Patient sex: M
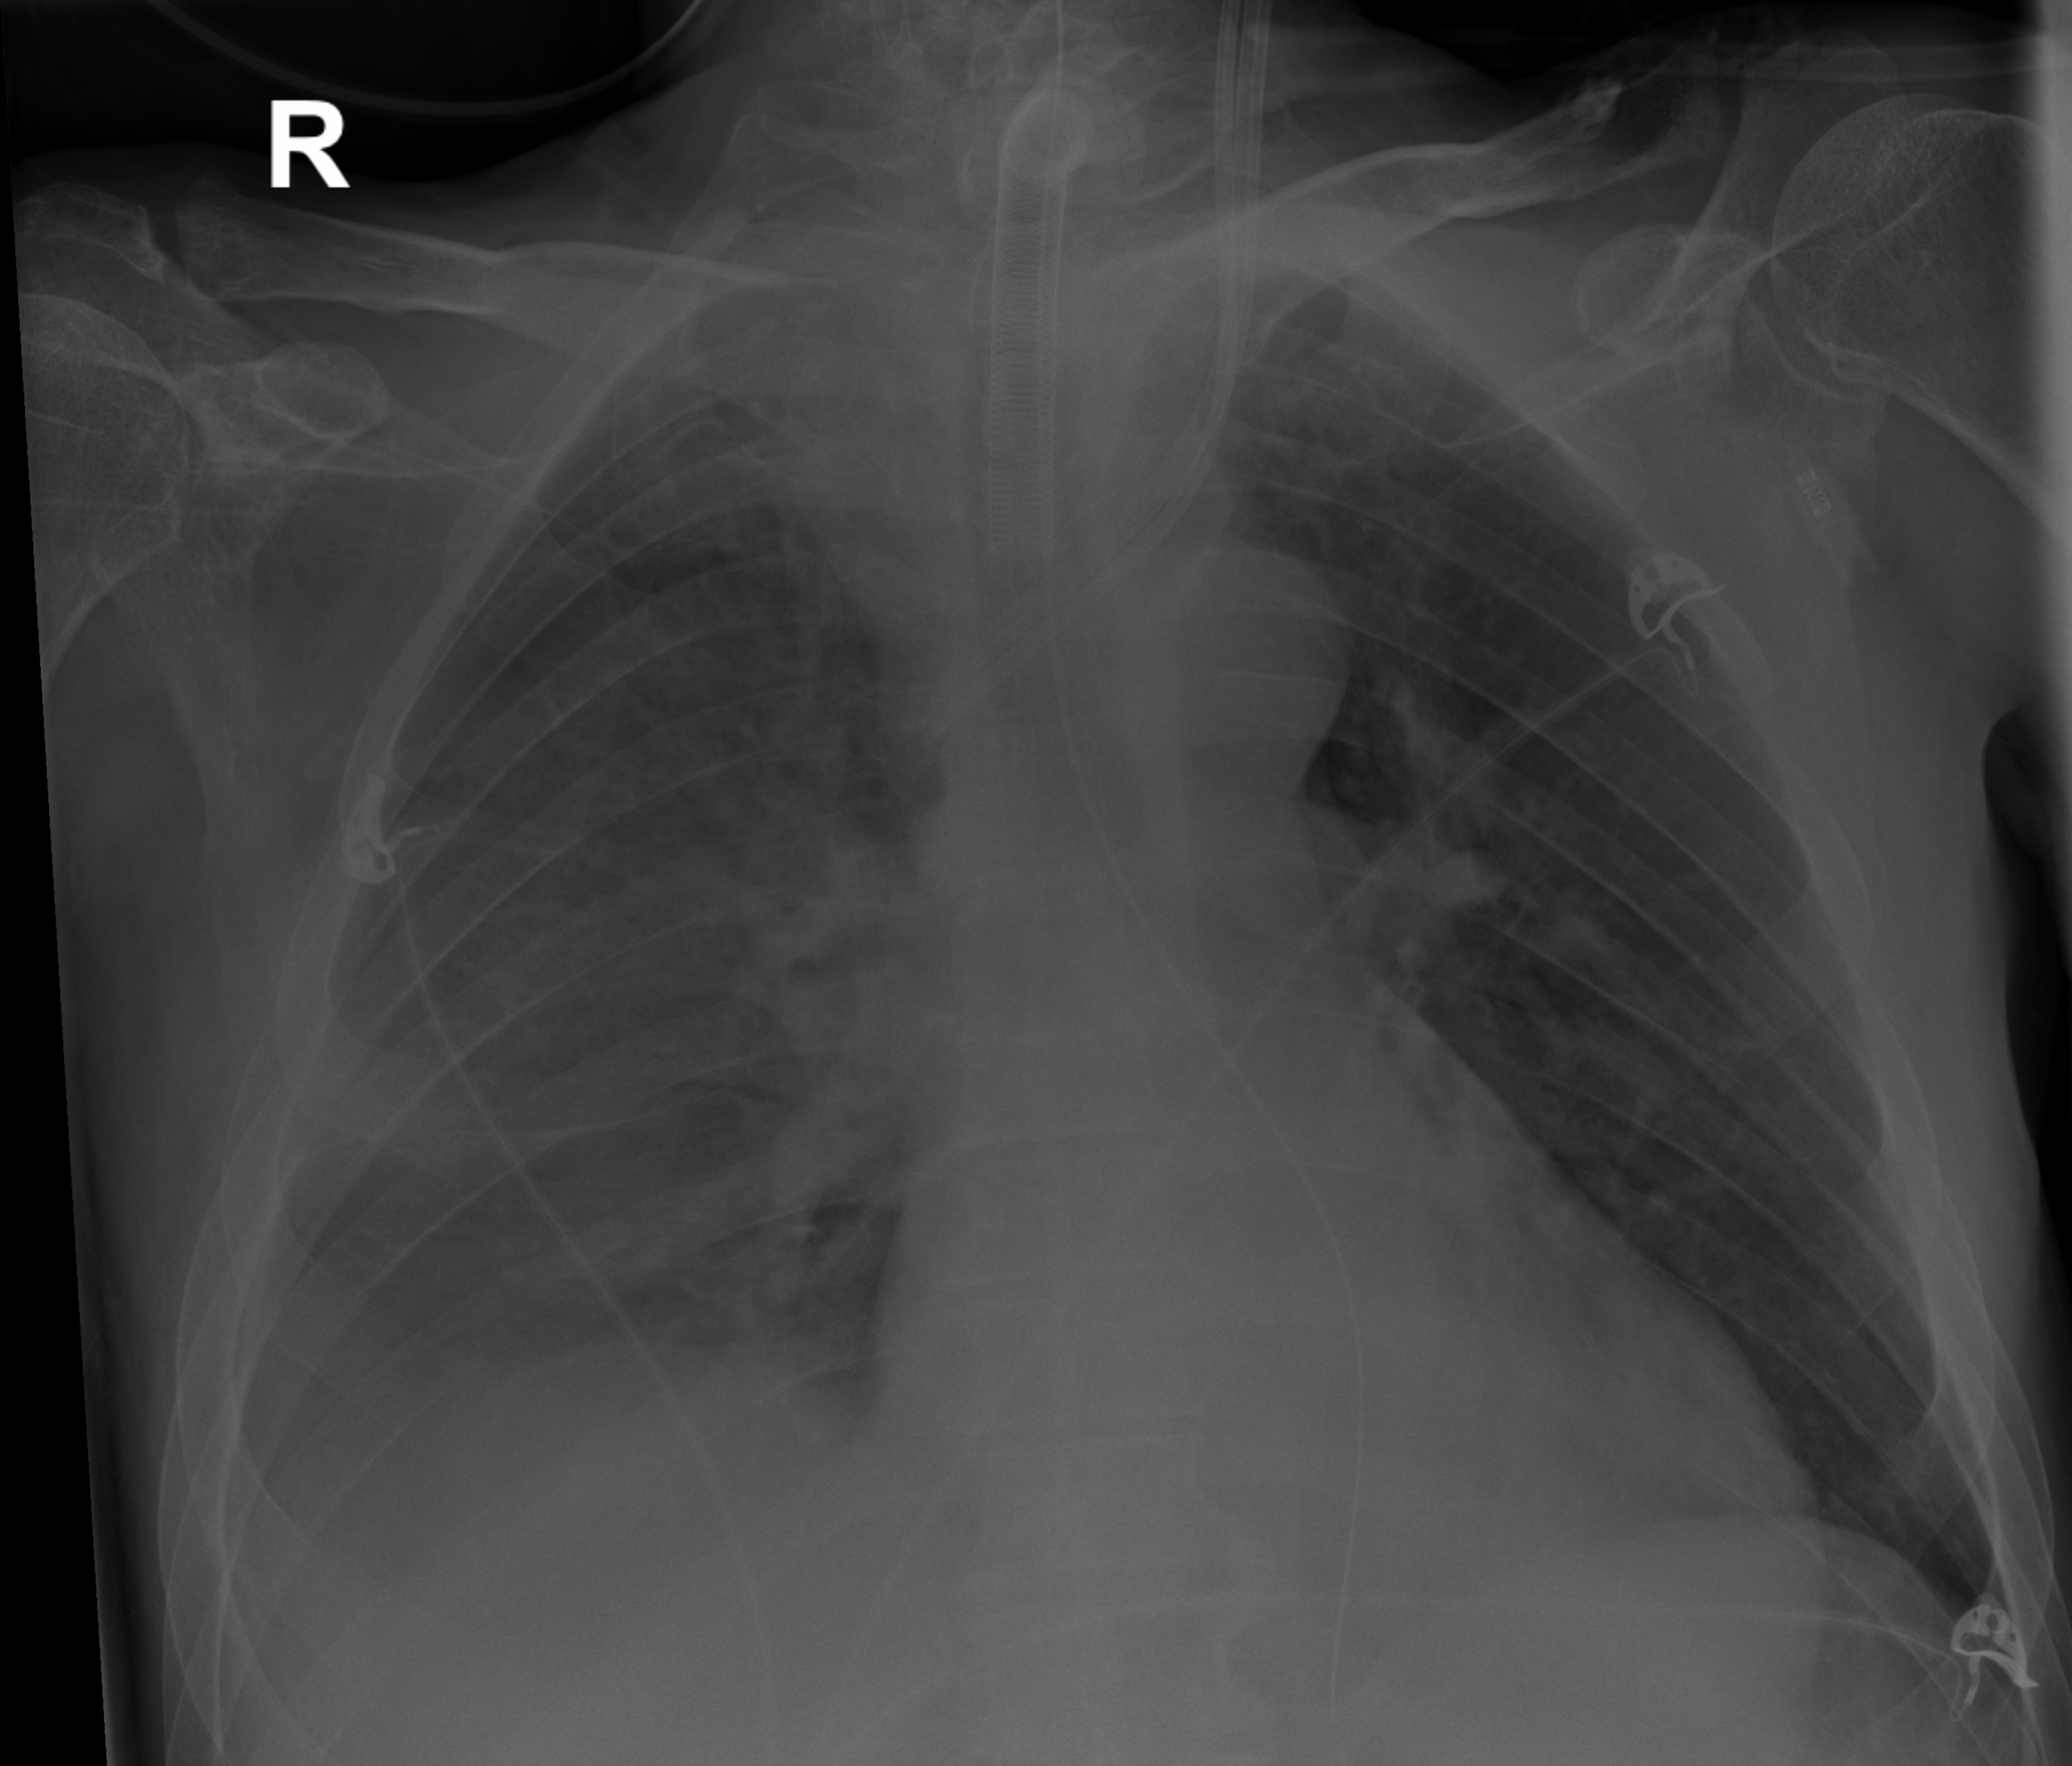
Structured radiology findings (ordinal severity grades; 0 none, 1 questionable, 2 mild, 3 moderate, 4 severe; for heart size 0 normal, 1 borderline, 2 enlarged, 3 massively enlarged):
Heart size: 2
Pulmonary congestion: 2
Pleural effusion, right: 3
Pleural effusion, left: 0
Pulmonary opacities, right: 1
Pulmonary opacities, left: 0
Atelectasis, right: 2
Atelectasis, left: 0